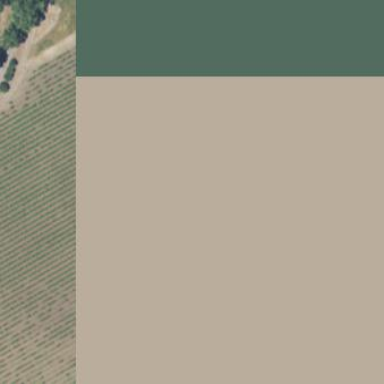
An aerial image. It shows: Vineyard where grapes are grown.